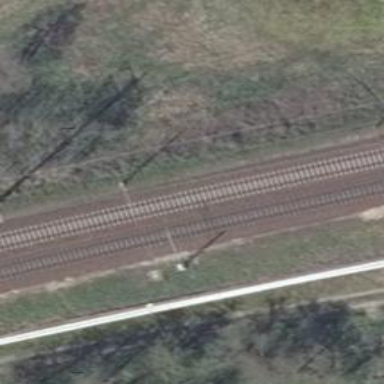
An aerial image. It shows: Railway with electrified contact lines.